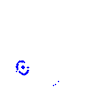
Particle: kaon